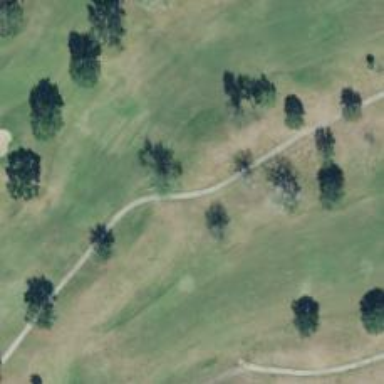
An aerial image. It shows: Golf cartpath that is also road path.